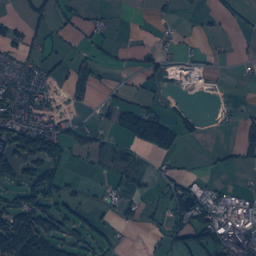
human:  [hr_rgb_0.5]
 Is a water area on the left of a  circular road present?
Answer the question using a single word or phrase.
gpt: no

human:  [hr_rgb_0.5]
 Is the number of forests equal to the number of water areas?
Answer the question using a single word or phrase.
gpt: no

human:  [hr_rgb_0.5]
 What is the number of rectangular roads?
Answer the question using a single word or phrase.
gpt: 0

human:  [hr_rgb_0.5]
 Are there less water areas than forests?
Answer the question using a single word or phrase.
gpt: no

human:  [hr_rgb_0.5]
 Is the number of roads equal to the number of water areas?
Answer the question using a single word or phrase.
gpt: no

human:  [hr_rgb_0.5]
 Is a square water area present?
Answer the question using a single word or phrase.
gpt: no

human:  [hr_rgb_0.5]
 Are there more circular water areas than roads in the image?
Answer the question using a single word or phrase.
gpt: no

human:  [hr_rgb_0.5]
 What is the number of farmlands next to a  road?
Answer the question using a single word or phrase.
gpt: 3

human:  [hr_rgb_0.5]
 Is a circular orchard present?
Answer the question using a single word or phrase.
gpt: no

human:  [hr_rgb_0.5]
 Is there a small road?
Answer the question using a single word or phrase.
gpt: yes

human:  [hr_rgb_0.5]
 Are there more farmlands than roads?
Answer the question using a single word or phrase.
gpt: no

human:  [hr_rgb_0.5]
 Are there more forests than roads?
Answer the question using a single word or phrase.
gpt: no

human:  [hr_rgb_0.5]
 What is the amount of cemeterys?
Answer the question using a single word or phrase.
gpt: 1

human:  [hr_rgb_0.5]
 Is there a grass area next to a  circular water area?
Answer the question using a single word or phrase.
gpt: no

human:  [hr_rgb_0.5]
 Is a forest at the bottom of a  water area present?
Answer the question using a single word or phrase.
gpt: yes

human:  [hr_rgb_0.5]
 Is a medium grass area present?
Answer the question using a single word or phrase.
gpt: no

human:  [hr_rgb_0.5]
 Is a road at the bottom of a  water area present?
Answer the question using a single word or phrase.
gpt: yes

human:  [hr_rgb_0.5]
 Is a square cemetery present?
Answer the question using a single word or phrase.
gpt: no

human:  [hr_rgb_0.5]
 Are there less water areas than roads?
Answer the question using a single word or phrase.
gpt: yes

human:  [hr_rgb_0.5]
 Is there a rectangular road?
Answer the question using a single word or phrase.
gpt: no

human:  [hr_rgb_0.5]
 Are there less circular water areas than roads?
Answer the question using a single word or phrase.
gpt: yes

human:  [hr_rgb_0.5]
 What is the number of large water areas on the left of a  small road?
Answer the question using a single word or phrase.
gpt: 1

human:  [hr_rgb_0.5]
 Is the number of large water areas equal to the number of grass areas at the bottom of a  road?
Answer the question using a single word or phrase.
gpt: no

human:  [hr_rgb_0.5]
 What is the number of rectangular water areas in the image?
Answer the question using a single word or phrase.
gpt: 2

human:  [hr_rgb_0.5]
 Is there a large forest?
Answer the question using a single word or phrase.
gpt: yes

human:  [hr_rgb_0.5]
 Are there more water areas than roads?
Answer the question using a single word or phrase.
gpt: no

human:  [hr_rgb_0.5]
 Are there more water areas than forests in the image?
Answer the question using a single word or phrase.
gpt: yes

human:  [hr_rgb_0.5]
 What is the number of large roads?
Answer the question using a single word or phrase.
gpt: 0

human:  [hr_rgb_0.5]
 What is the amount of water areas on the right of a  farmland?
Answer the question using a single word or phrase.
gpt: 4

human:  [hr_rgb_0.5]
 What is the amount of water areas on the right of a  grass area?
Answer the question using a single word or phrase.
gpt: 4

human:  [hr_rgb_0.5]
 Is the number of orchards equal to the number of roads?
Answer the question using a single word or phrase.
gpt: no

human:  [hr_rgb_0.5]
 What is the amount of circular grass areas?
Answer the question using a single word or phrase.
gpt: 0

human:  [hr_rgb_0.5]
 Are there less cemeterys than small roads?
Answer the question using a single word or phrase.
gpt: yes

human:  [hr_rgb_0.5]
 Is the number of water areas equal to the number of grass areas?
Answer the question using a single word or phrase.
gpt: no

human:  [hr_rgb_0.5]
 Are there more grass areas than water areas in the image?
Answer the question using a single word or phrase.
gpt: yes

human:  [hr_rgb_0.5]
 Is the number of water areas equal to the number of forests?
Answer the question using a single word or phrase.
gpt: no